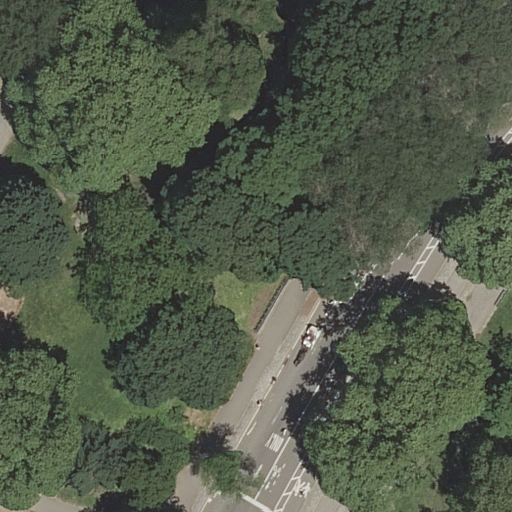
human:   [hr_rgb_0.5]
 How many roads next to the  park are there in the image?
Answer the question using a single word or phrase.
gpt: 6

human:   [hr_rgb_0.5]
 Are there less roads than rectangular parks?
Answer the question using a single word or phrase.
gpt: no

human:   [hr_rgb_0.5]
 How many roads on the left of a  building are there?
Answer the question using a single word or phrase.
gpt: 0

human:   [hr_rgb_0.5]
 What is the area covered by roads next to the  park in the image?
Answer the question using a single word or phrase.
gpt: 0m2

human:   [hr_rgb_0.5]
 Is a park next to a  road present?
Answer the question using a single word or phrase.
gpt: yes

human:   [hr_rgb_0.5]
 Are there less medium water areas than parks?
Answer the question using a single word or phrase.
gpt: yes

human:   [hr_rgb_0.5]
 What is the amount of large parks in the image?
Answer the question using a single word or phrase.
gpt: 1

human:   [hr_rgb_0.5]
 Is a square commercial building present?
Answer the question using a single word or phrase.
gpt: no

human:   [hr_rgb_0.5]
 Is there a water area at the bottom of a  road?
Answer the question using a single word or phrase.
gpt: no

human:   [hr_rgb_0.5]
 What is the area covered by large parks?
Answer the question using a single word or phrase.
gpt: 10627m2

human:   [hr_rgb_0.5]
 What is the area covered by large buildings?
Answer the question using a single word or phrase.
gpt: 0m2

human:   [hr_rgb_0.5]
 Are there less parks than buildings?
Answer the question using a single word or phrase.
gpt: no

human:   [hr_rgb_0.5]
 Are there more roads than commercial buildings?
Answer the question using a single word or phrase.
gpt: yes

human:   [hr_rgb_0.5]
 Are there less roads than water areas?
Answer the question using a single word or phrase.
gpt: no

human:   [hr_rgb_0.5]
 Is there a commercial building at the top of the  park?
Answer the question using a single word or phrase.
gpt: no

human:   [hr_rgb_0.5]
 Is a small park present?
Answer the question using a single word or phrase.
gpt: no

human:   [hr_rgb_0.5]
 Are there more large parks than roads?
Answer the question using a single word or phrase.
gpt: no

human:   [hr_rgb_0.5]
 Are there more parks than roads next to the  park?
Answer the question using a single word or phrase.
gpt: no

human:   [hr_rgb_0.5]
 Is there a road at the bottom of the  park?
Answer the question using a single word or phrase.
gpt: yes

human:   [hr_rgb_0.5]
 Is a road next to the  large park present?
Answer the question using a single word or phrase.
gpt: yes

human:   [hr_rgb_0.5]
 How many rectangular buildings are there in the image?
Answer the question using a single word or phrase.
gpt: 0

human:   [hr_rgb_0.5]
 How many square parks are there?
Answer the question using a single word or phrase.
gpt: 0

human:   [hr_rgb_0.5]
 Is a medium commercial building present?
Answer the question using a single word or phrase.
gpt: no

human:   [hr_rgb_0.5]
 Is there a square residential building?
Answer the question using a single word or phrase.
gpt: no

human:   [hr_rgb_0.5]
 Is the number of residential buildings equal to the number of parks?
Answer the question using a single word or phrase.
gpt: no

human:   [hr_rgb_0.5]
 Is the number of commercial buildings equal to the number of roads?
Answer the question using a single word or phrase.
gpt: no

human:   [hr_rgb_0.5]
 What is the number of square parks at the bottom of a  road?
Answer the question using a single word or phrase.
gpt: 0

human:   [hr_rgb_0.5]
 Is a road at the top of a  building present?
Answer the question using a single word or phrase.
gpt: no

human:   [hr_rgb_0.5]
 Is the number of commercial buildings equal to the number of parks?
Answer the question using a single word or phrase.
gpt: no

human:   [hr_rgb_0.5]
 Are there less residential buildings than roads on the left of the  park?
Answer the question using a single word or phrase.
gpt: yes

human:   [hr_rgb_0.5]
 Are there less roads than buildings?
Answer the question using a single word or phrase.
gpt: no

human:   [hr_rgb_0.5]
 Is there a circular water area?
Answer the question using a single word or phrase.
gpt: no

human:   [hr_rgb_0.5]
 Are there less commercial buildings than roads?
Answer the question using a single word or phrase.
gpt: yes

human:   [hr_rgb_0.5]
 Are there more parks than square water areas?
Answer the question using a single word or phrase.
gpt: yes

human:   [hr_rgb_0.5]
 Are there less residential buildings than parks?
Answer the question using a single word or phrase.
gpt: yes

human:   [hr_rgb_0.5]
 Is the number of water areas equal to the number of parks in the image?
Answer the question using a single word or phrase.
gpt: no